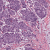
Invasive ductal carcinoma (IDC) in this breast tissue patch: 1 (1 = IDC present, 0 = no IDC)